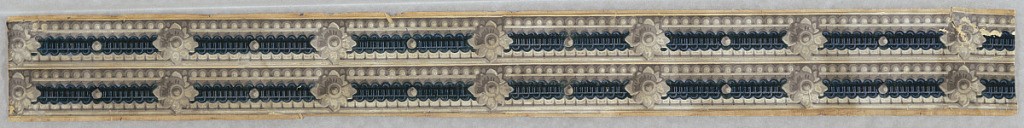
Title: Border
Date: ca. 1860
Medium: Block-printed and flocked on paper
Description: Passementerie border with two dark blue flock stripes composed of twisted cables, with overlaid alternating grisaille paterae and bosses.